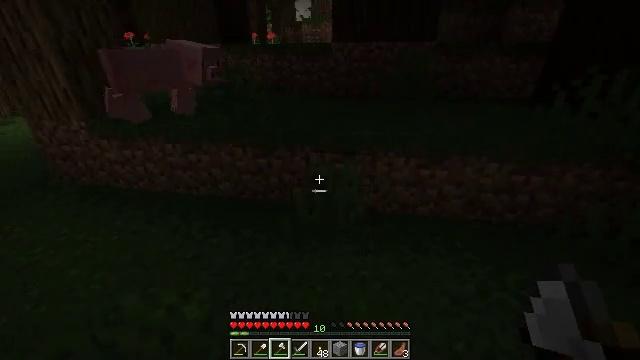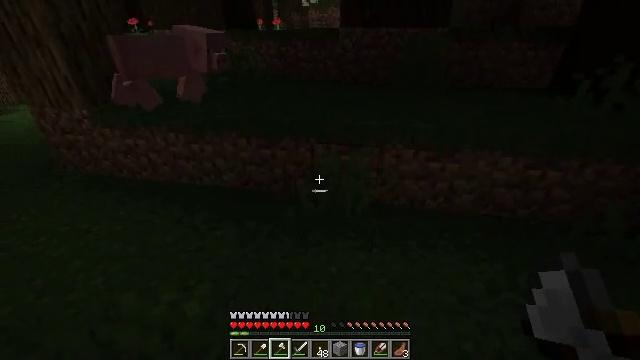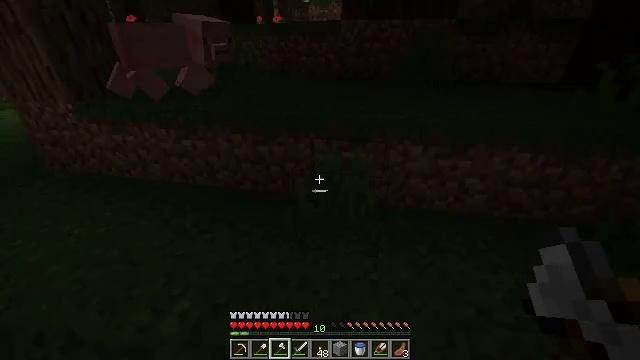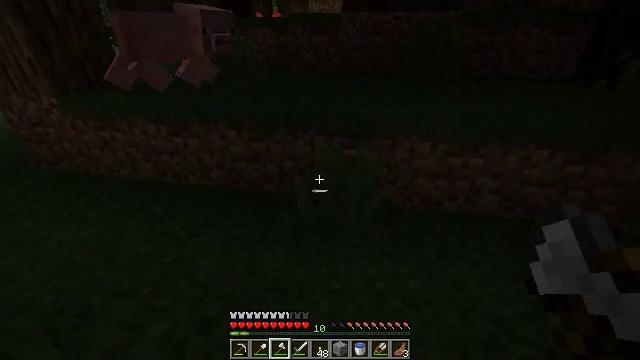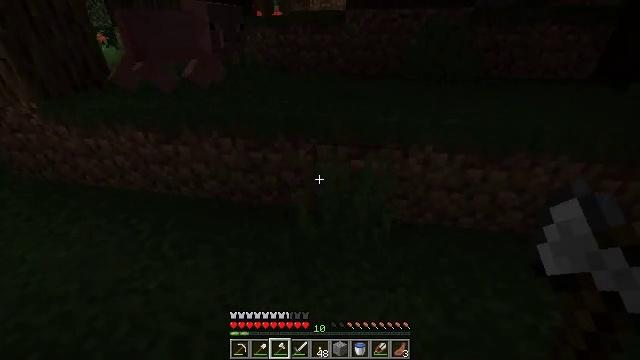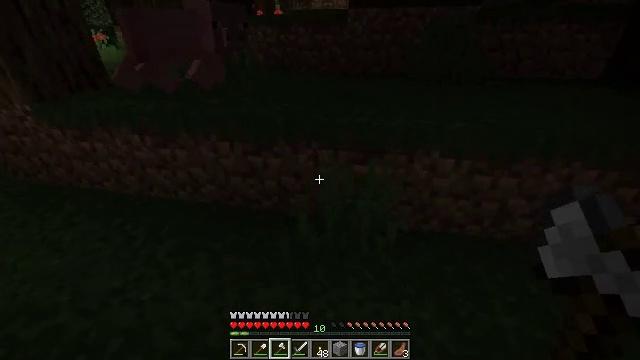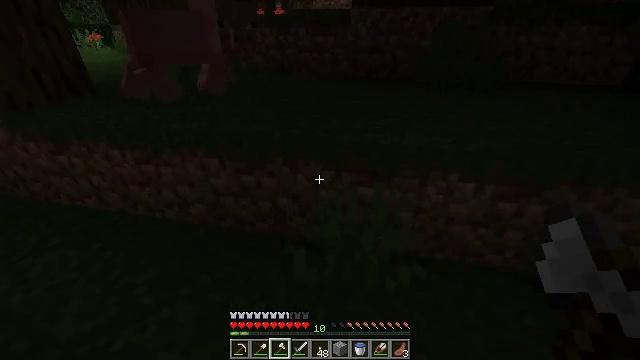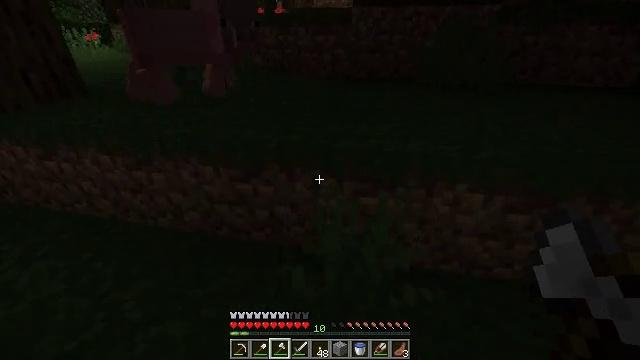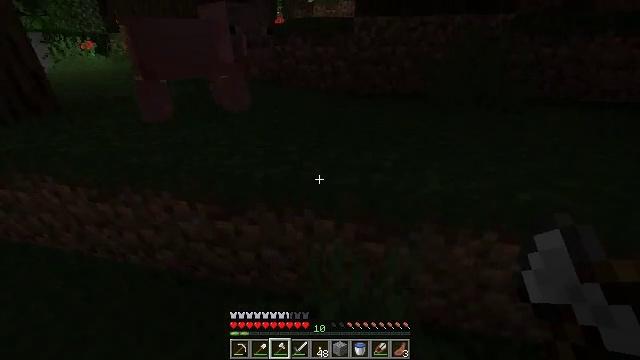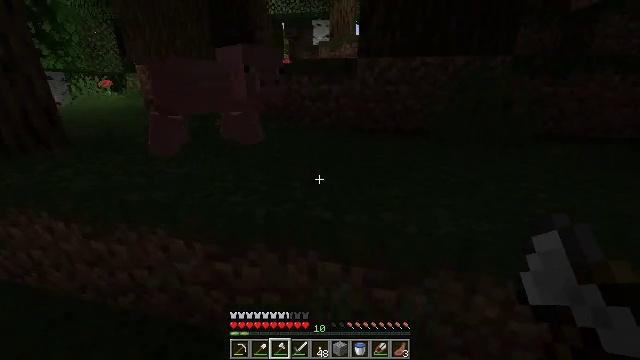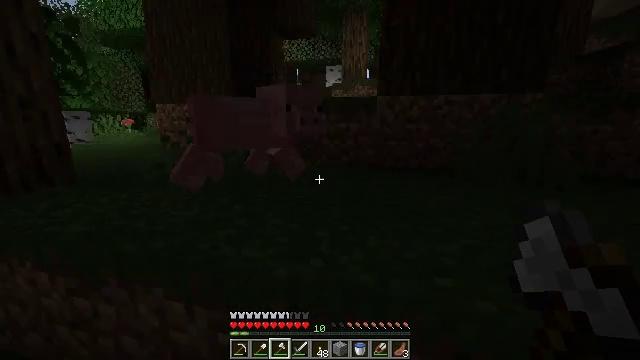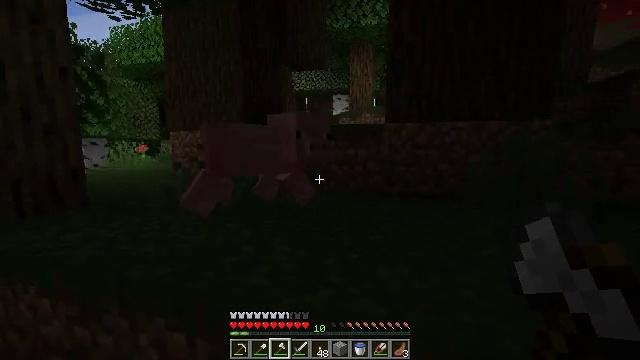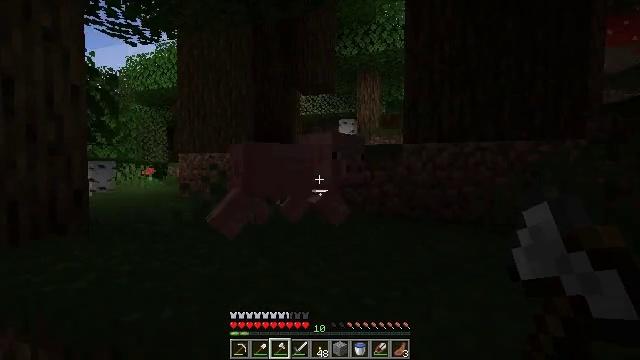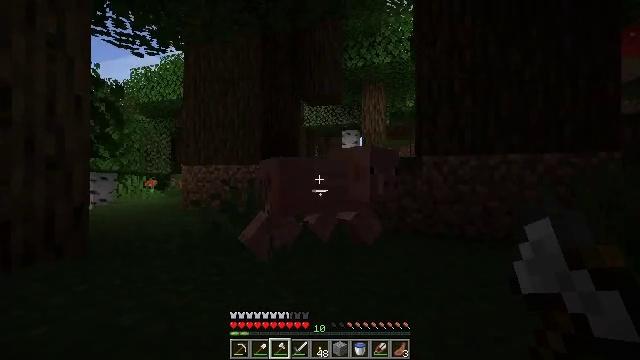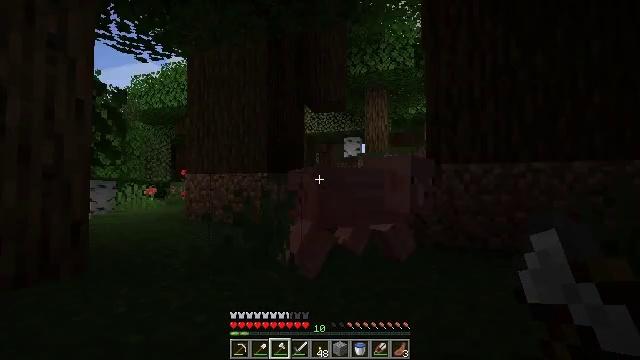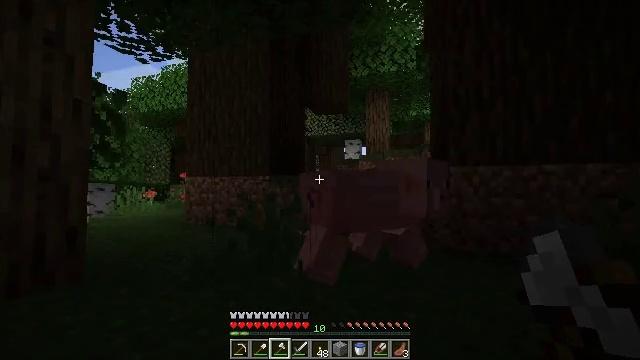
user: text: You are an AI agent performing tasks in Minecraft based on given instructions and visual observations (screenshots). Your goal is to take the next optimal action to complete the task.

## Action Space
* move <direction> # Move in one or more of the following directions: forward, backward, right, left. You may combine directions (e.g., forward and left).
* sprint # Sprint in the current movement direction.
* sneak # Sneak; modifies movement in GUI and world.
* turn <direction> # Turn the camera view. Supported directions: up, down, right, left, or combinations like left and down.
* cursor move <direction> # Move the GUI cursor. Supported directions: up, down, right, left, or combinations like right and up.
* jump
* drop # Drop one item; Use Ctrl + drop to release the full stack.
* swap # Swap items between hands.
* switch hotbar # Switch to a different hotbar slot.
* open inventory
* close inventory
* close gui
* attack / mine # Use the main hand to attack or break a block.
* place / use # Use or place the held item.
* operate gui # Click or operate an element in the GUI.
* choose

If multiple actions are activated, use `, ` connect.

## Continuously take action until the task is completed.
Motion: motion action
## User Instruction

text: Mine the red mushroom block in the forest.
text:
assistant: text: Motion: move forward, turn left and down
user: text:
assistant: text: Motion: move forward
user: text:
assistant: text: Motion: move forward
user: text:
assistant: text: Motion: move forward
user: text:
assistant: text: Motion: move forward
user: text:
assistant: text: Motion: move forward
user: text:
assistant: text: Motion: move forward
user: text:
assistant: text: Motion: move forward, turn up
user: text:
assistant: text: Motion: move forward and move left, turn up
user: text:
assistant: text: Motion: move forward and move left, turn left and up
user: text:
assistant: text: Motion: move forward and move left, turn left and up
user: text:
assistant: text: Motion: move forward and move left, turn up
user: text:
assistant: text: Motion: move forward and move left, turn up
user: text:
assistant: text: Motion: move forward and move left, turn up
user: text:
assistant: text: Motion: move forward
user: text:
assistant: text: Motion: move forward
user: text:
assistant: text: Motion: move forward, jump
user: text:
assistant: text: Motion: move forward, jump
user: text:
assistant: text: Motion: move forward, jump
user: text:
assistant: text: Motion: move forward, jump
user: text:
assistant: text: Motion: move forward, jump
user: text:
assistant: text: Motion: move forward, sprint
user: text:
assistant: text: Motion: move forward, sprint, turn down
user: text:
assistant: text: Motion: move forward, sprint, turn down
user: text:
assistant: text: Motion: move forward, sprint
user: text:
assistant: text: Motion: move forward, sprint
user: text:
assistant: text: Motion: move forward, sprint
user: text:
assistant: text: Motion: move forward, sprint
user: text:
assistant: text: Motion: move forward, sprint
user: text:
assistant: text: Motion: move forward, sprint